Interaction volume radius: 10 \u00c5
Interaction volume height: 20 \u00c5
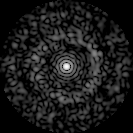
Disorder parameter: 0.8221